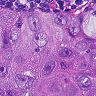
Metastatic tissue present: yes